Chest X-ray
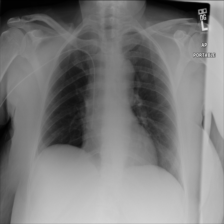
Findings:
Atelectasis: negative
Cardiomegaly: negative
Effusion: negative
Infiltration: negative
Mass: negative
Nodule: negative
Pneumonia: negative
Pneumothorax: negative
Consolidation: negative
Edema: negative
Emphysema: negative
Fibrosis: negative
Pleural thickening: negative
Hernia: negative